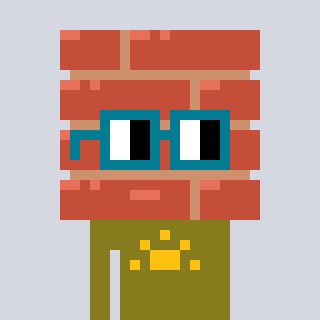
a pixel art character with square dark green glasses, a wall-shaped head and a gunk-colored body on a cool background